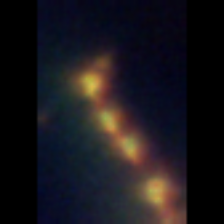
Taxon: Chaetoceros
Group: Diatoms